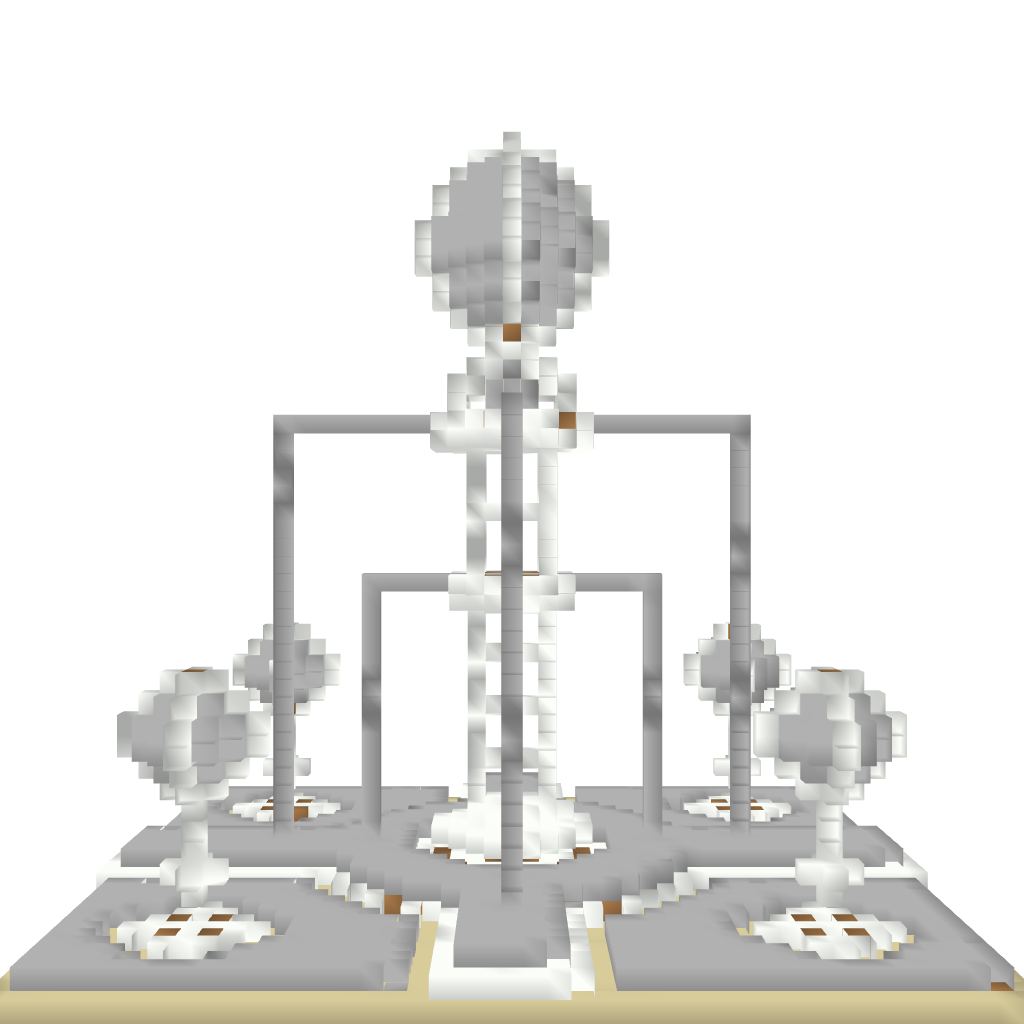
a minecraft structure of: Paul's Fountain 01